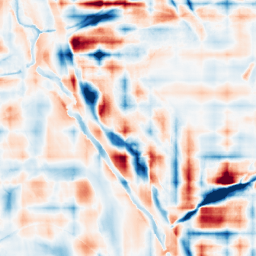
Category: wavelet
Decomposition family: wavelet_reverse_biorthogonal
Decomposition parameters: wavelet: rbio2.4
level: 5
Upsampling method: sinc_blackman
Upsampling parameters: scale: 2
kernel_size: 8
Upsampling scale: 2